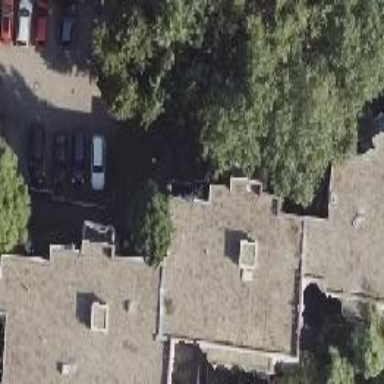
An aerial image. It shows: Flat-roofed apartment building.